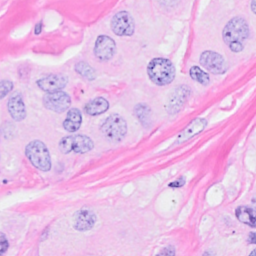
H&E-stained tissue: Breast